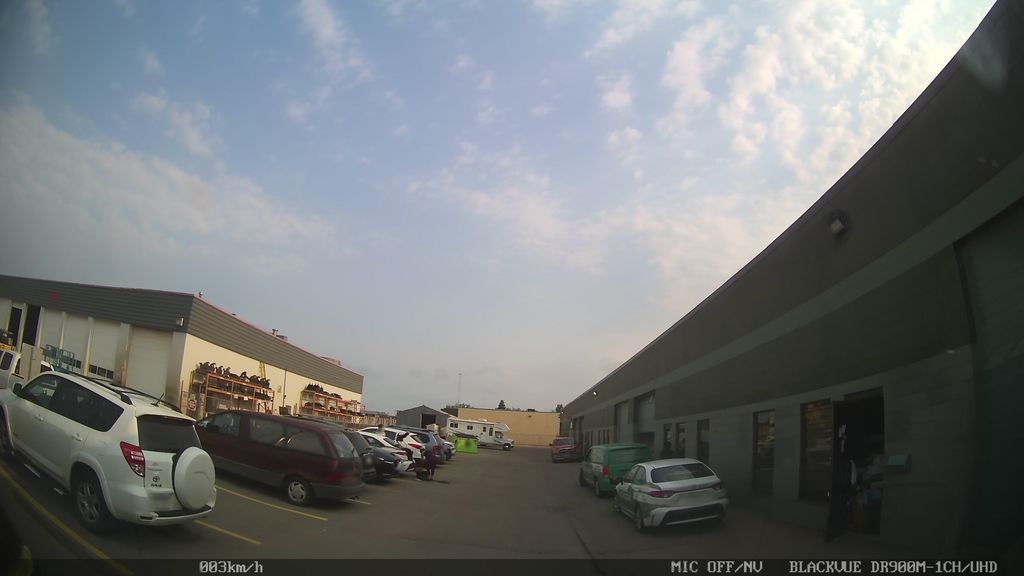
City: edmonton